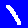
Digit: 1